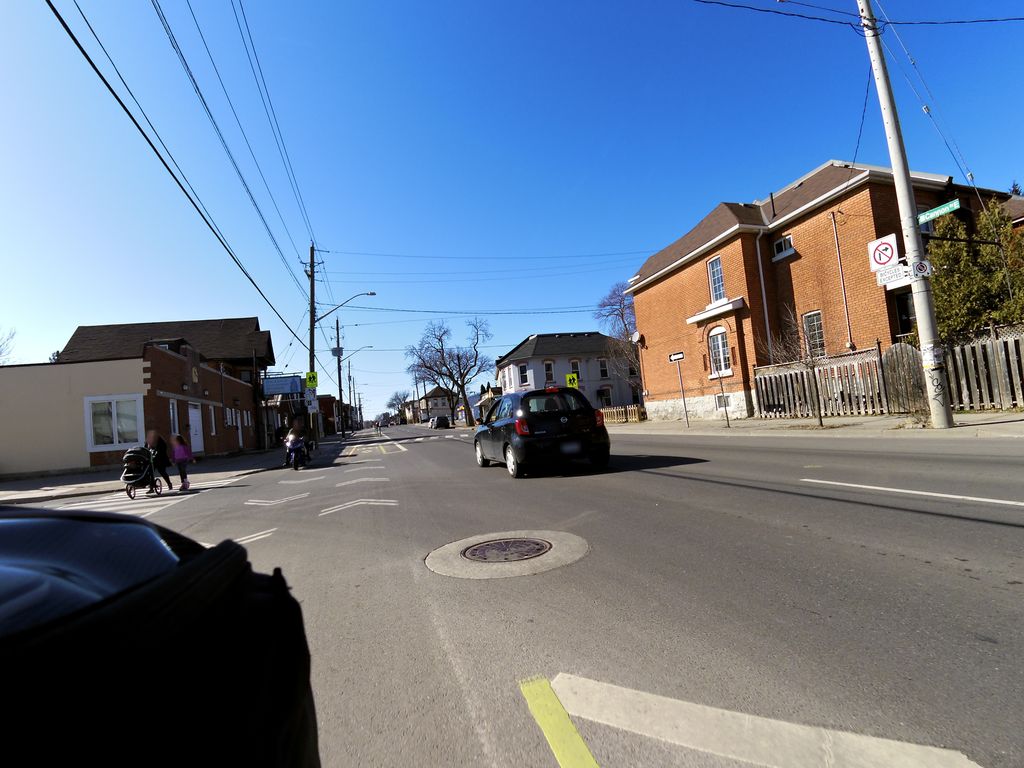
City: hamilton